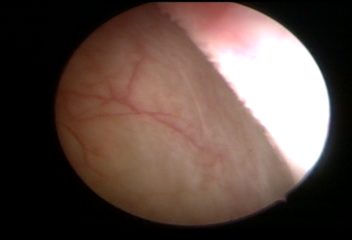
Modality: WLC
Class: Normal mucosa
Bladder cancer association: No